Question: I'm not an advanced VBA programmer. I'm working on an excel macro which will allow me to select a range(using input box) to clean the data(makes consistent with mySQL schema) on worksheet. I get this file from anther team and
1.) the order of columns is not fixed
2) levels of categories(there are few columns for categories like level1 level2 etc.) can be anything between 3-10.
I want to concatenate the columns for categories(in image level 1, level 2 etc.) using '|' as a separator and put the values in first category column(level1) while deleting remaining columns(level 2, level 3...[level 10]).
I removed some code from the end to reduce the length here but it still makes sense:
'''
Sub cleanData()
Dim rngMyrange As Range
Dim cell As Range
On Error Resume Next
Do
'Cleans Status column
Set rngMyrange = Application.InputBox _
(Prompt:="Select Status column", Type:=8)
On Error GoTo 0
'Is a range selected? Exit sub if not selected
If rngMyrange Is Nothing Then
End
Else
Exit Do
End If
Loop
With rngMyrange 'with the range just selected
.Replace What:="Dead", Replacement:="Inactive", SearchOrder:=xlByColumns, MatchCase:=False
'I do more replace stuff here
End With
rngMyrange.Cells(1, 1) = "Status"
Do
'Concatenates Category Columns
Set rngMyrange = Application.InputBox _
(Prompt:="Select category columns", Type:=8)
On Error GoTo 0
'Is a range selected? Exit sub if not selected
If rngMyrange Is Nothing Then
End
Else
Exit Do
End If
Loop
With rngMyrange 'with the range just selected
'Need to concatenate the selected columns(row wise)
End With
rngMyrange.Cells(1, 1) = "Categories"
End Sub
'''

Please do not suggest a UDF, I want to do this with macro. I must do this on files before importing them on SQL database, so a macro will be handy. Please ask if I failed to mention anything else.
I now have a working code with help from vaskov17 on mrexcel but it does not delete the columns from where the levels are picked-level 2, level 3...etc. to shift next columns to left and the major challenge for me is to implement that code in my existing macro using range type instead of long type. I do not want to enter start column and finish column separately, instead I should be able to select range like in my original macro. Code for that macro is below, please help me:
'''
Sub Main()
Dim start As Long
Dim finish As Long
Dim c As Long
Dim r As Long
Dim txt As String
start = InputBox("Enter start column:")
finish = InputBox("Enter ending column:")
For r = 2 To Cells(Rows.Count, "A").End(xlUp).Row
For c = start To finish
If Cells(r, c).Text <> "" Then
txt = txt & Cells(r, c).Text & "|"
Cells(r, c).Clear
End If
Next
If Right(txt, 1) = "|" Then
txt = Left(txt, Len(txt) - 1)
End If
Cells(r, start) = txt
txt = ""
Next
End Sub
'''
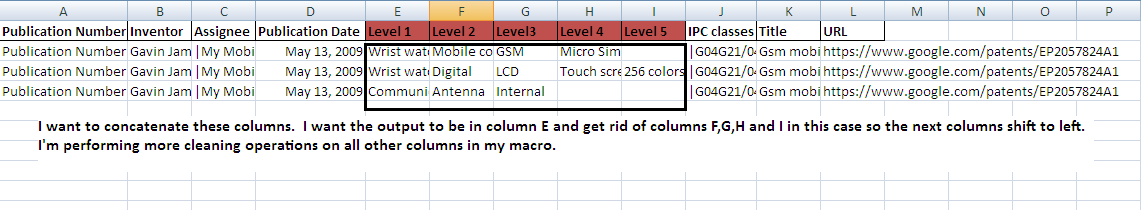
Answer: I have removed the inputbox for selection of the category columns. Since they are always named Level 'x'"'y' it makes it easier to find them automatically. That's why added a 'FindColumns()' Sub to your code. It assigns the first 'fCol' and last 'lCol' Category column to global variables.
The 'ConcatenateColumns()' concatenates cells in each row using "|" as separator.
The 'DeleteColumns()' deletes the other columns
'Cells(1, fCol).Value = "Category' renames 'Level 1' to 'Category' and 'Columns.AutoFit' resizes all columns widths to fit the text.
:
'''
Option Explicit
Dim fCol As Long, lCol As Long
Sub cleanData()
Dim rngMyrange As Range
Dim cell As Range
On Error Resume Next
Do
'Cleans Status column
Set rngMyrange = Application.InputBox _
(Prompt:="Select Status column", Type:=8)
On Error GoTo 0
'Is a range selected? Exit sub if not selected
If rngMyrange Is Nothing Then
End
Else
Exit Do
End If
Loop
With rngMyrange 'with the range just selected
.Replace What:="Dead", Replacement:="Inactive", SearchOrder:=xlByColumns, MatchCase:=False
'I do more replace stuff here
End With
rngMyrange.Cells(1, 1) = "Status"
' Concatenate Category Columns
FindColumns
ConcatenateColumns
DeleteColumns
Cells(1, fCol).Value = "Category"
Columns.AutoFit
End Sub
Private Sub FindColumns()
Dim ws As Worksheet
Set ws = ActiveSheet
Dim i As Long, j As Long
For i = 1 To ws.Cells(1, Columns.Count).End(xlToLeft).Column
If StrComp(ws.Cells(1, i).Text, "Level 1", vbTextCompare) = 0 Then
For j = i To ws.Cells(1, Columns.Count).End(xlToLeft).Column
If InStr(1, ws.Cells(1, j).Text, "Level", vbTextCompare) Then
lCol = j
End If
Next j
fCol = i
Exit Sub
End If
Next i
End Sub
Private Sub ConcatenateColumns()
Dim rng As Range
Dim i As Long, j As Long
For i = 2 To Cells(Rows.Count, fCol).End(xlUp).Row
Set rng = Cells(i, fCol)
For j = fCol + 1 To lCol
rng = rng & "|" & Cells(i, j)
Next j
rng = "|" & rng & "|"
Set rng = Nothing
Next i
End Sub
Private Sub DeleteColumns()
Dim i As Long
For i = lCol To fCol + 1 Step -1
Columns(i).Delete Shift:=xlToLeft
Next i
End Sub
'''